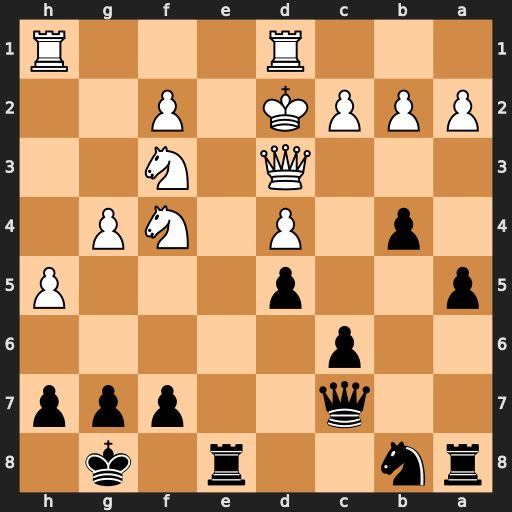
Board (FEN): rn2r1k1/2q2ppp/2p5/p2p3P/1p1P1NP1/3Q1N2/PPPK1P2/3R3R
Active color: b
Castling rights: -
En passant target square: -
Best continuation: Qxf4+ Qe3 Rxe3